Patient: sex F, age 37
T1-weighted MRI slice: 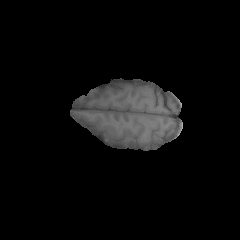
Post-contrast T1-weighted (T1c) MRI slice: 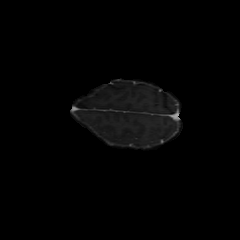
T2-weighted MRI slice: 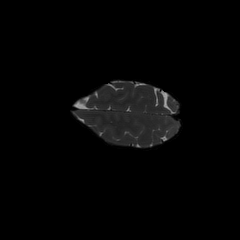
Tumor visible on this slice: no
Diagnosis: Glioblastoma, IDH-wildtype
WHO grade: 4